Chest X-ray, PA view. Patient: 40 years old, sex M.
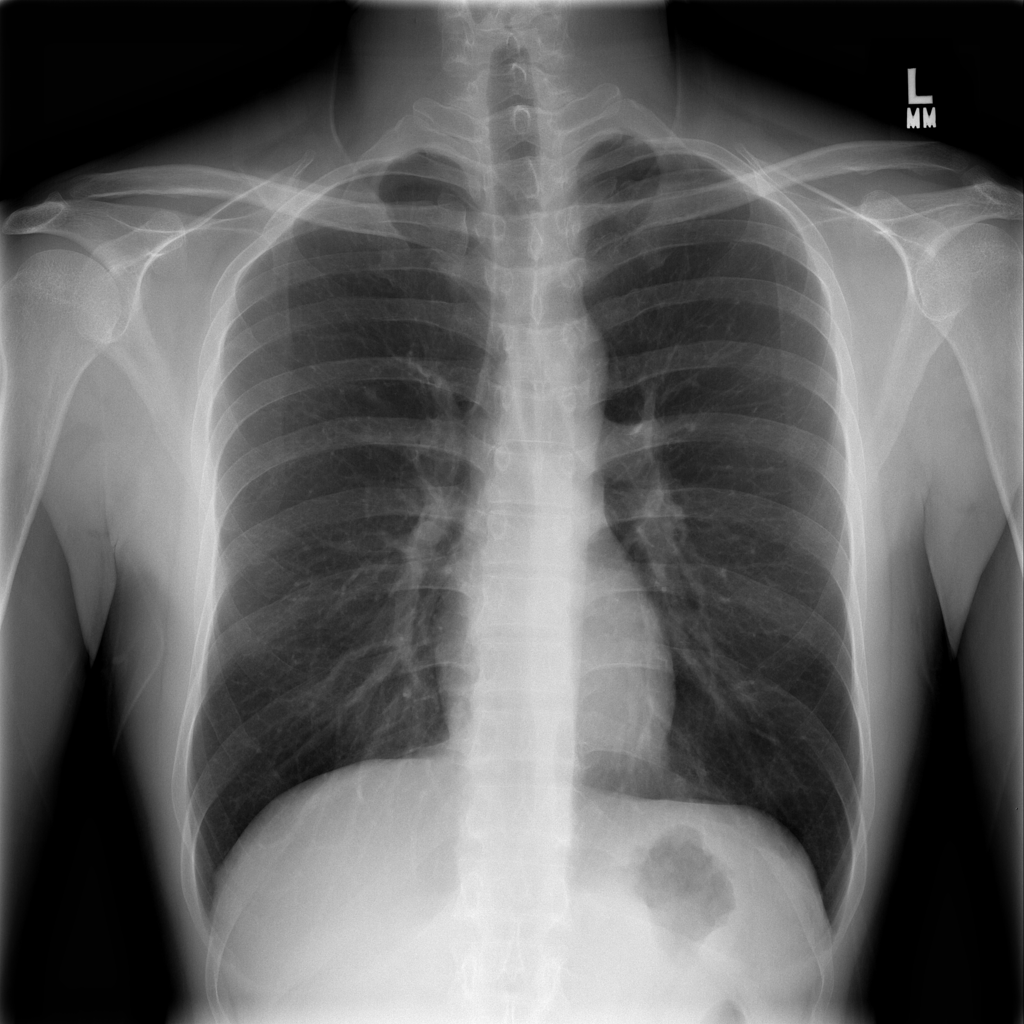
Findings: No Finding